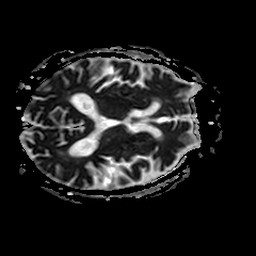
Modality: ADC
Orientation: axial
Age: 83
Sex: male
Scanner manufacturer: philips
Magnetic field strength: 3 T
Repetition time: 3.082 s
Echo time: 0.076 s